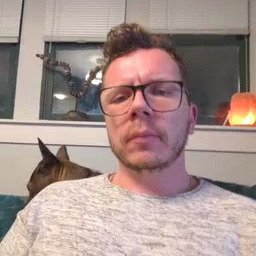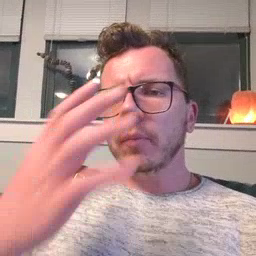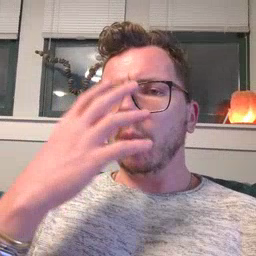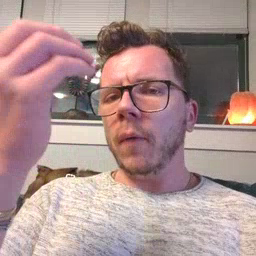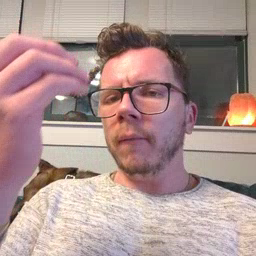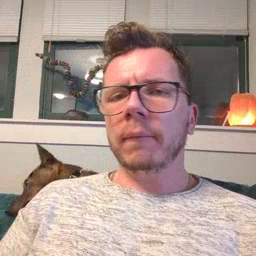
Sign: wolf